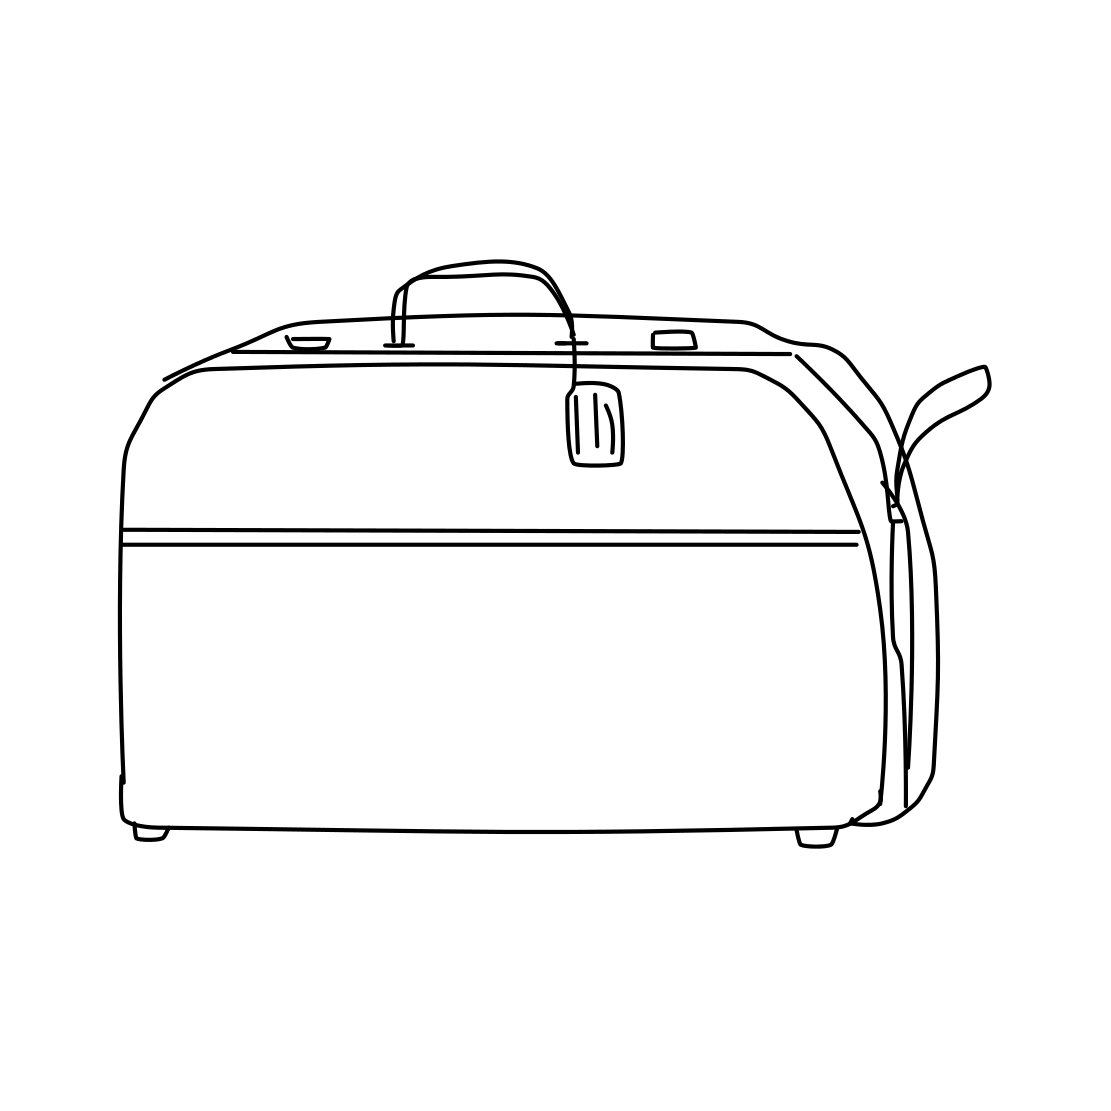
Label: suitcase